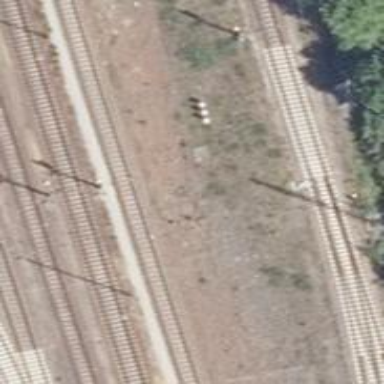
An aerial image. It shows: Abandoned railway with historical significance.